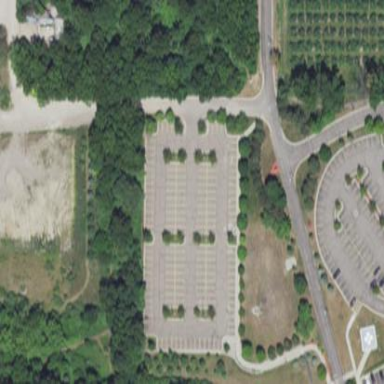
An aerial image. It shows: Parking area.